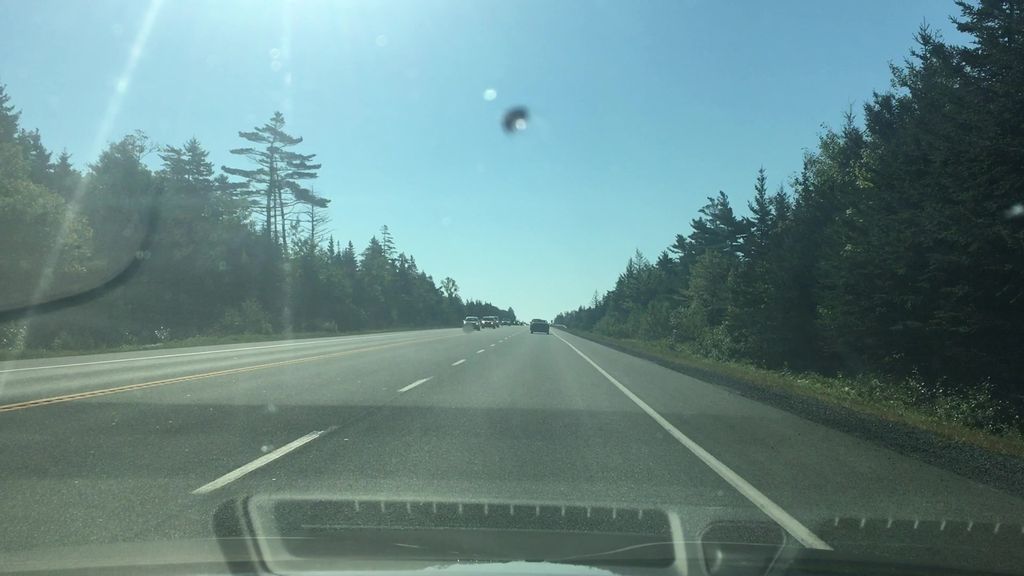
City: halifax